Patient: sex M, age 69
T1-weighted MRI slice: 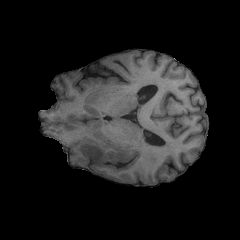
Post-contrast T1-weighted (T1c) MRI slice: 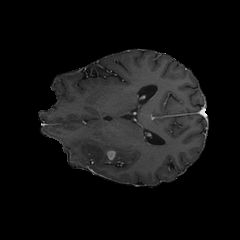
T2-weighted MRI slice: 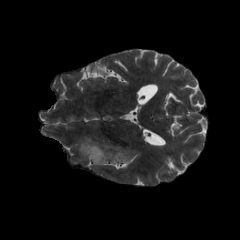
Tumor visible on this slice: yes
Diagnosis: Glioblastoma, IDH-wildtype
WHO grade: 4